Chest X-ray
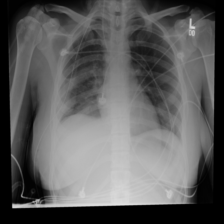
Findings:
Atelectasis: positive
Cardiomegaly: negative
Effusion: negative
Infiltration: negative
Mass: negative
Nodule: negative
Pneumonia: negative
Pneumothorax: negative
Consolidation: negative
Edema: negative
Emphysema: negative
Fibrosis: negative
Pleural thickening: negative
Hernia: negative